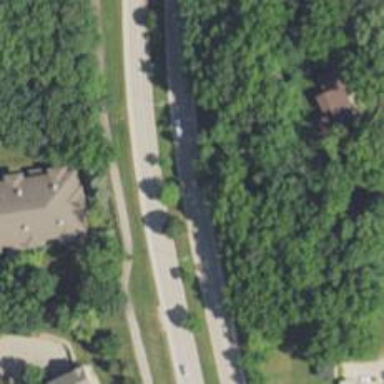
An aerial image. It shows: Secondary road.